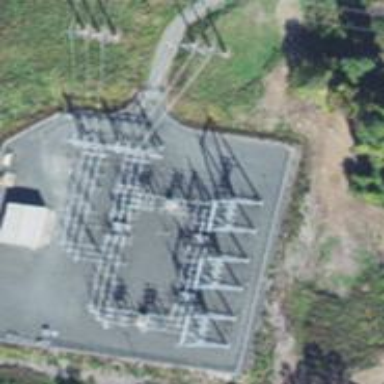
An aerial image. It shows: Switch used for power control.